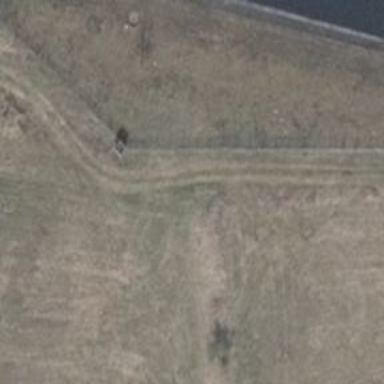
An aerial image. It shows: Grass track with grade4 surface.